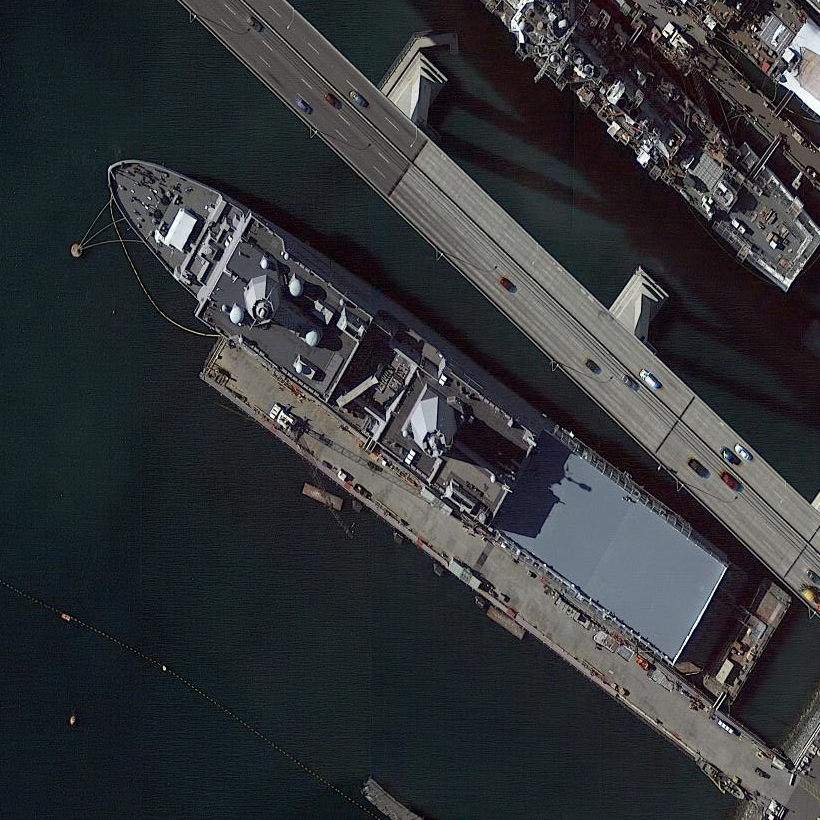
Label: combat